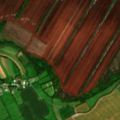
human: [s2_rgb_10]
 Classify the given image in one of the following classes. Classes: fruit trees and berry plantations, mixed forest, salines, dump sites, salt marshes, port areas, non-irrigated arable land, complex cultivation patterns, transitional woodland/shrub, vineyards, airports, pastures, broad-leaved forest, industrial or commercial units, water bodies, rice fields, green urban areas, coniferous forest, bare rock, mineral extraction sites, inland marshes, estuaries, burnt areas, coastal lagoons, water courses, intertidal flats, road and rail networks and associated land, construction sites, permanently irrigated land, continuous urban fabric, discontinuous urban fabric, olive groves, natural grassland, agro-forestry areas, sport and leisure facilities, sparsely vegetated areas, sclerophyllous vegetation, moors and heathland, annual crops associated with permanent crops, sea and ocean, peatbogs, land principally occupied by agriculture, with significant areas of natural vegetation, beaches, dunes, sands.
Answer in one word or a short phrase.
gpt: non-irrigated arable land, pastures, peatbogs